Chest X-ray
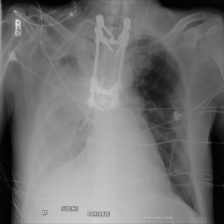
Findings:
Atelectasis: positive
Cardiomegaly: negative
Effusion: positive
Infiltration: negative
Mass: negative
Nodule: negative
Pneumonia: negative
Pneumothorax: negative
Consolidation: positive
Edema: negative
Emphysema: negative
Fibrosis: negative
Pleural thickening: negative
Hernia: negative